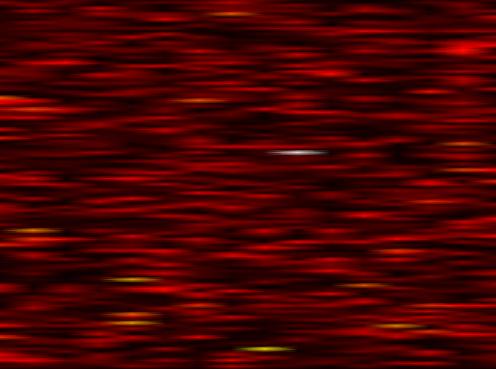
Label: FOFDM